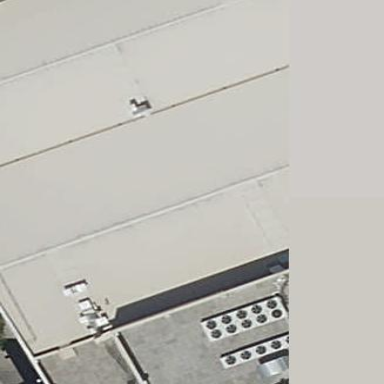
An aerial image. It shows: Supermarket building.